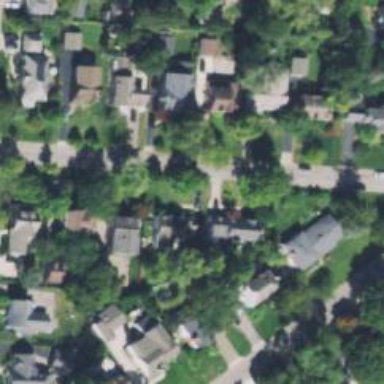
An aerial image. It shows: Residential driveway.